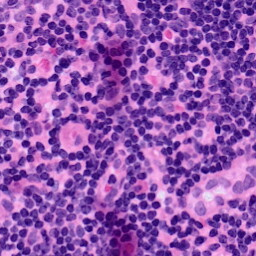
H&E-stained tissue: LymphNode